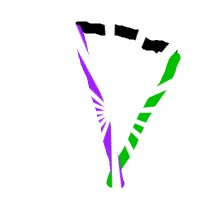
Shape: triangle